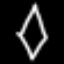
Label: diamond